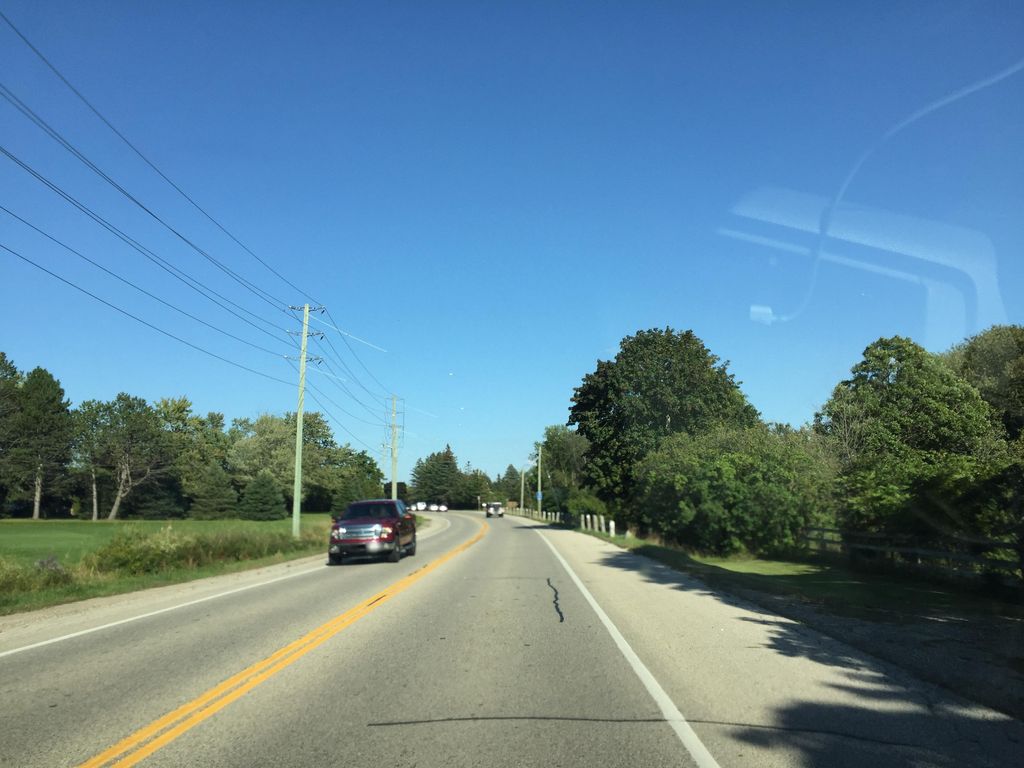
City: kitchener-waterloo